This time-frequency spectrogram was computed from a rotor test-rig vibration snapshot; brighter regions carry more energy. Based on the visible evidence, which rotor condition applies: normal, misalignment, unbalance, looseness?
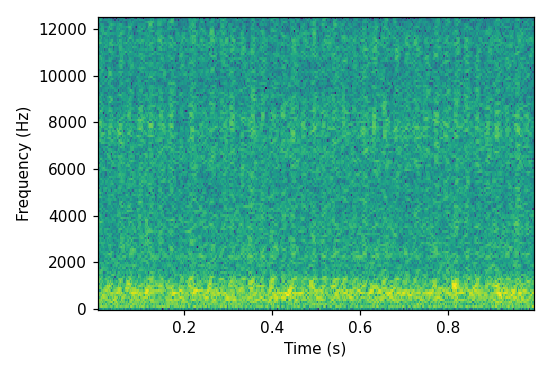
Answer: misalignment